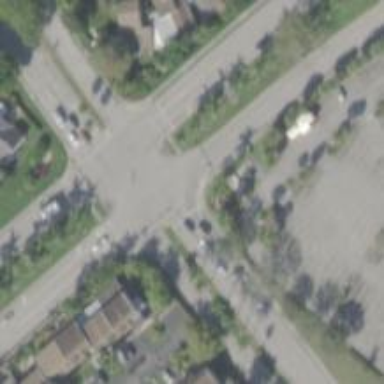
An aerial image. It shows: Asphalt footway with uncontrolled crossing. The crossing has lines markings.